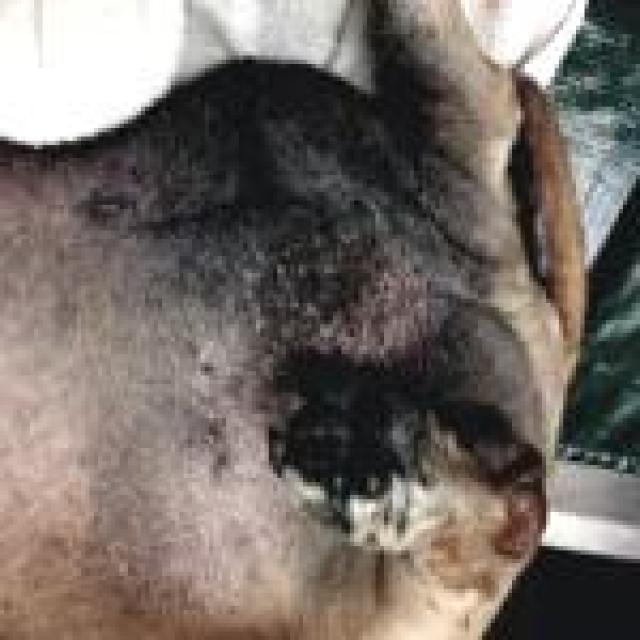
Canine fungal skin infection — characterized by alopecia, scaling, crusting, and circular lesions. Common agents include Malassezia and Candida species.